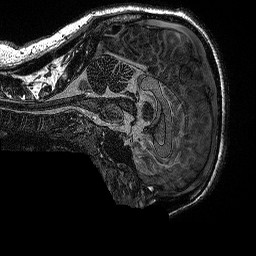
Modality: T1w
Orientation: sagittal
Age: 28
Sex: male
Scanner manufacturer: siemens
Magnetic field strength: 3 T
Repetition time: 5 s
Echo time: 0.00298 s